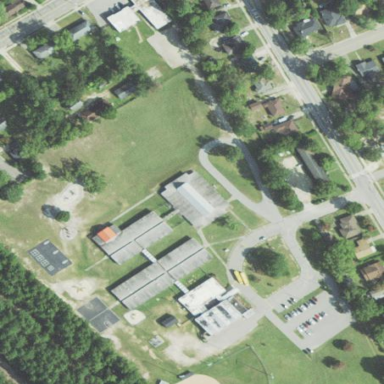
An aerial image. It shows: School.